Question: My Firebase RealTime JSON Database Structure is look like

First i want to iterate different company names from the Company Profile like, [Demo Company, Demo Company Two, Demo Company Three]
after i getting this then i want to get sub items of this list now this time Company name is child reference object, this second list is look like [Circuit 1, Circuit 2, ...]. Now once again I want to go deep and now this time Circuit names is child reference object and now I want package name list Example (0603, ...), like so on.
In short First I want parent name and then sub parent name and so on, and at the last i want Key value pairs and all Parents names also.
I tried code sample look like
'''
TextView tvTestDelete = findViewById(R.id.tv_test_delete);
mFirebaseDatabase = FirebaseDatabase.getInstance();
mDatabaseReference = mFirebaseDatabase.getReference().child("Company Profile");
mChildEventListener = new ChildEventListener() {
@Override
public void onChildAdded(@NonNull DataSnapshot snapshot, @Nullable String previousChildName) {
Map<String, Object> testDeleteItem = (Map<String, Object>) snapshot.getValue();
String temp = "";
for(DataSnapshot i : snapshot.getChildren()) {
temp += i.getKey() + ", ";
}
tvTestDelete.setText(temp);
}
@Override
public void onChildChanged(@NonNull DataSnapshot snapshot, @Nullable String previousChildName) {}
@Override
public void onChildRemoved(@NonNull DataSnapshot snapshot) {}
@Override
public void onChildMoved(@NonNull DataSnapshot snapshot, @Nullable String previousChildName) {}
@Override
public void onCancelled(@NonNull DatabaseError error) {}
};
mDatabaseReference.addChildEventListener(mChildEventListener);
'''
I am beginner in android and firebase connectivity and how its work. I really sorry for my bad English explanation, if you didn't understand my question please ask me which part, I will try to explain it. Please help me.
I will really Thank you in advance.
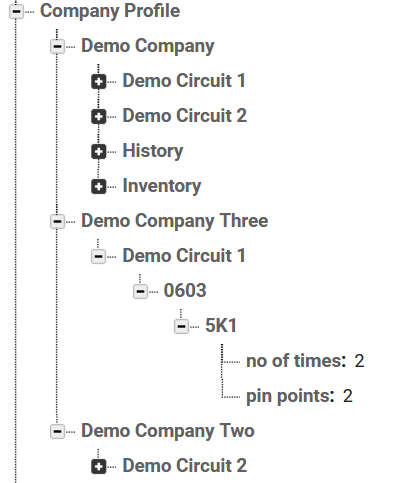
Answer: Since you're using 'addChildEventListener', your 'onChildAdded' is getting called with the child nodes of '/Company Profile'. So your 'onChildAdded' gets called for once each child with a snapshot of that child: 'Demo Company', 'Demo Company Three', 'Demo Company Two'.
Inside 'onChildAdded' you then loop over the child nodes of each of those, so at that point you go an extra level down into the JSON, and end up calling 'i.getKey()' on nodes like 'Demo Company/Demo Circuit 1', 'Demo Company/Demo Circuit 2', and later also on 'Demo Company Three/Demo Circuit 1', etc.
If you only want log the keys of the direct child nodes, those are available as 'snapshot.getKey()' in your current code.
Alternatively you can 'addValueEventListener', in which case your 'onDataChange' gets called with a snapshot of all of '/Company Profile', and in that case you'd loop over 'getChildren()' as you do now to get to the child nodes you're looing for.